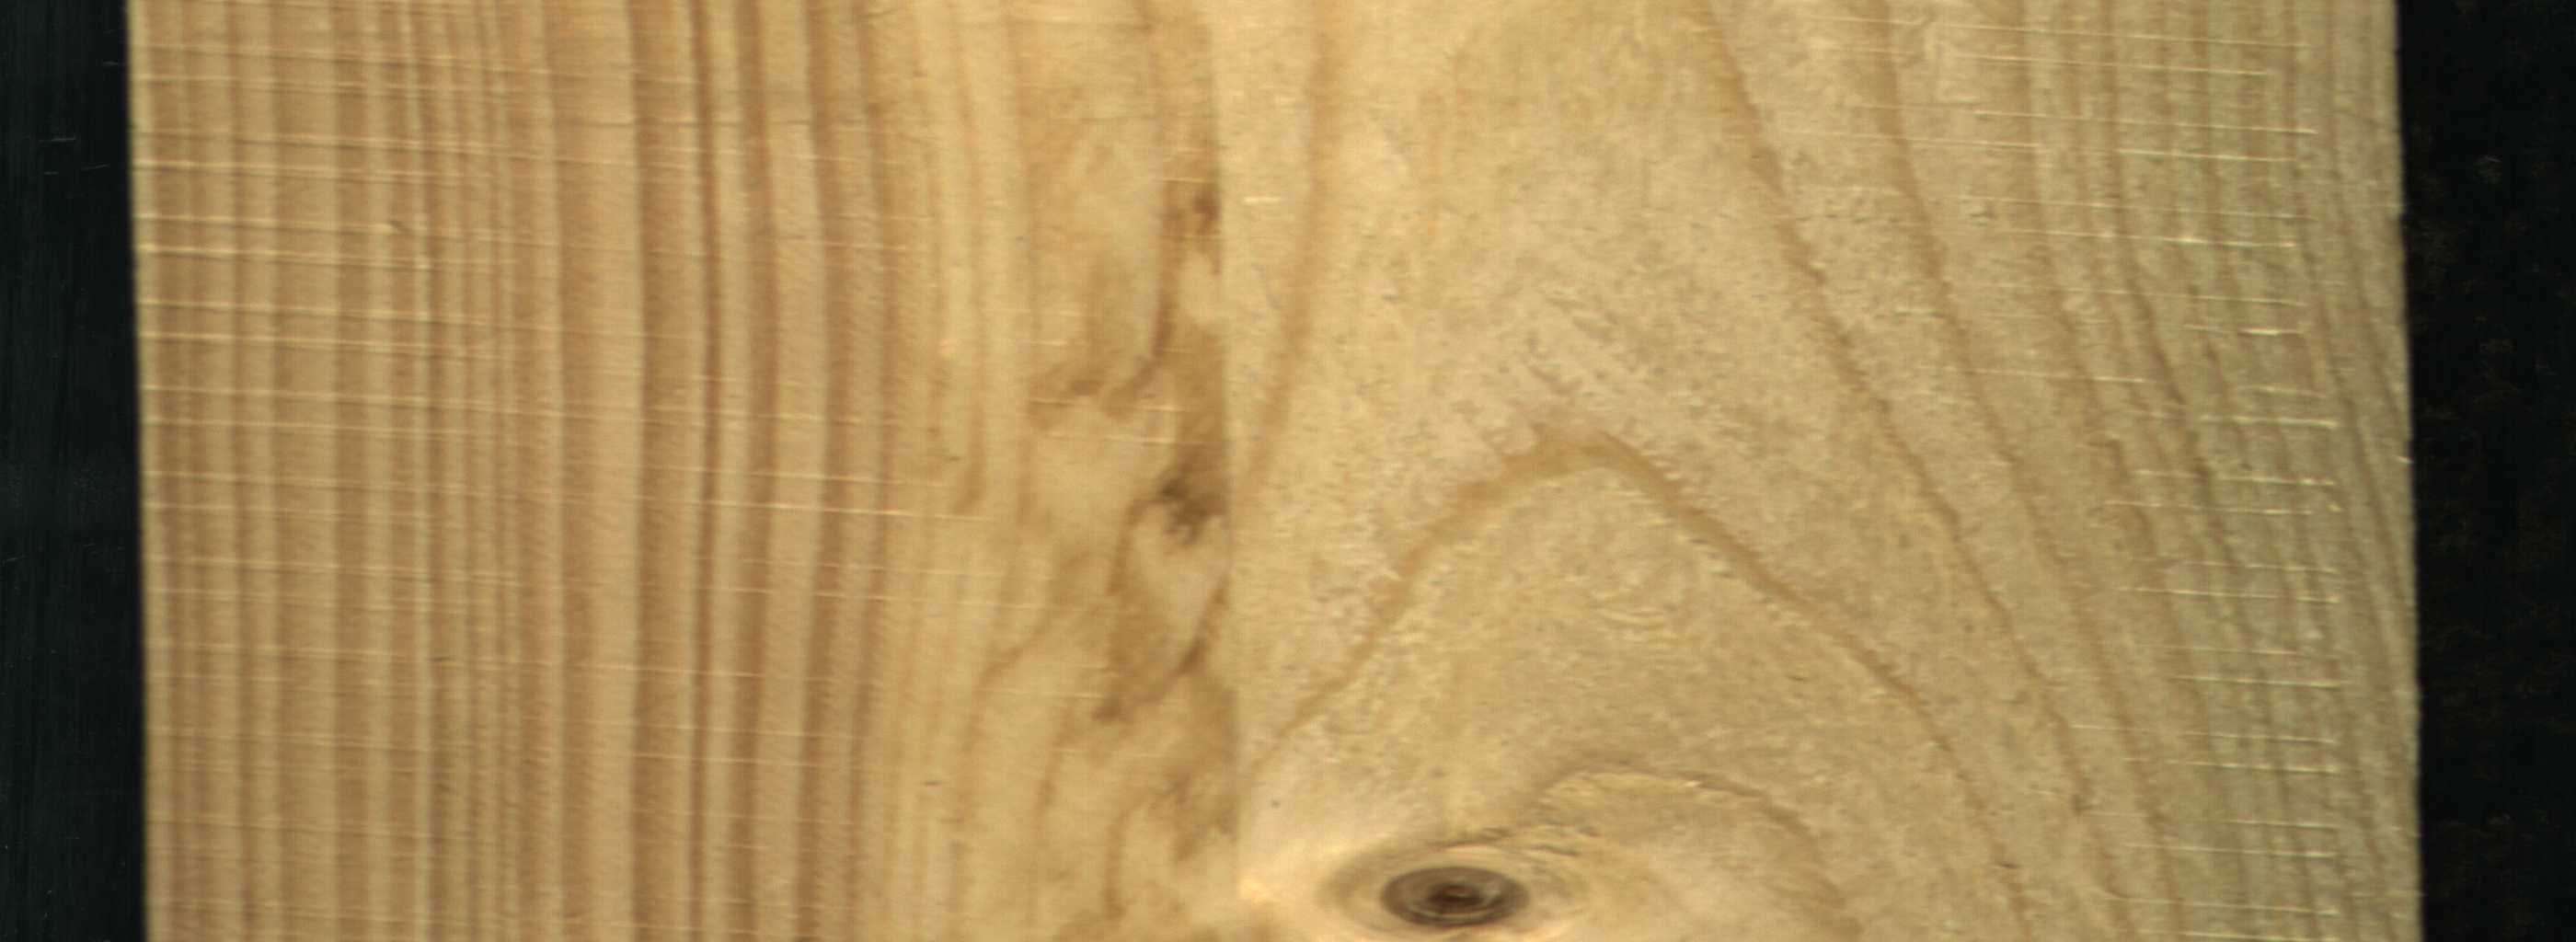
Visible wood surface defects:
Live_Knot